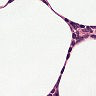
Metastatic tissue present: no